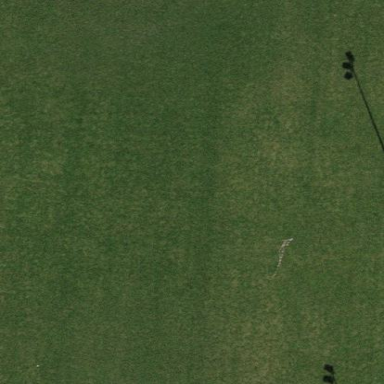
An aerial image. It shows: Soccer pitch for leisureland activities.